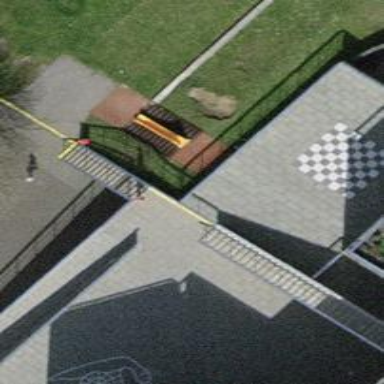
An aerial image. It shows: Concrete steps.